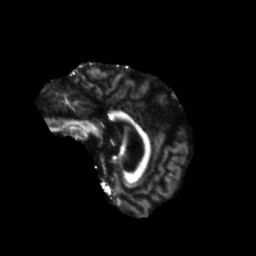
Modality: FA
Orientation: sagittal
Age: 68
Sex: female
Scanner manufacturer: siemens
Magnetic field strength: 3 T
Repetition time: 5.47 s
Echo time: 0.0854 s